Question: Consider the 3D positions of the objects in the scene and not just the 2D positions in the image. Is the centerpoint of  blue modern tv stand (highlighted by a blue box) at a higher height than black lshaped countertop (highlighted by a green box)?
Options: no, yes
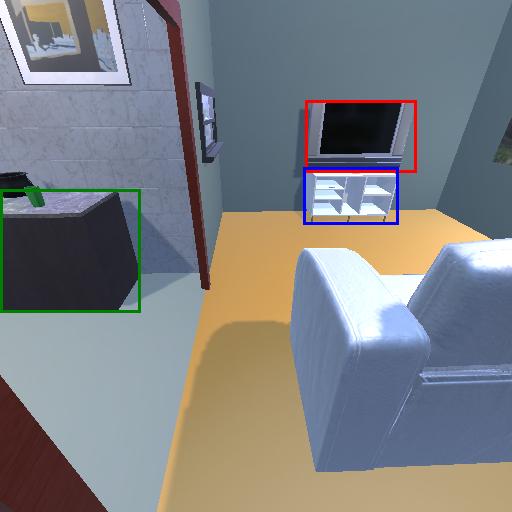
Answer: no